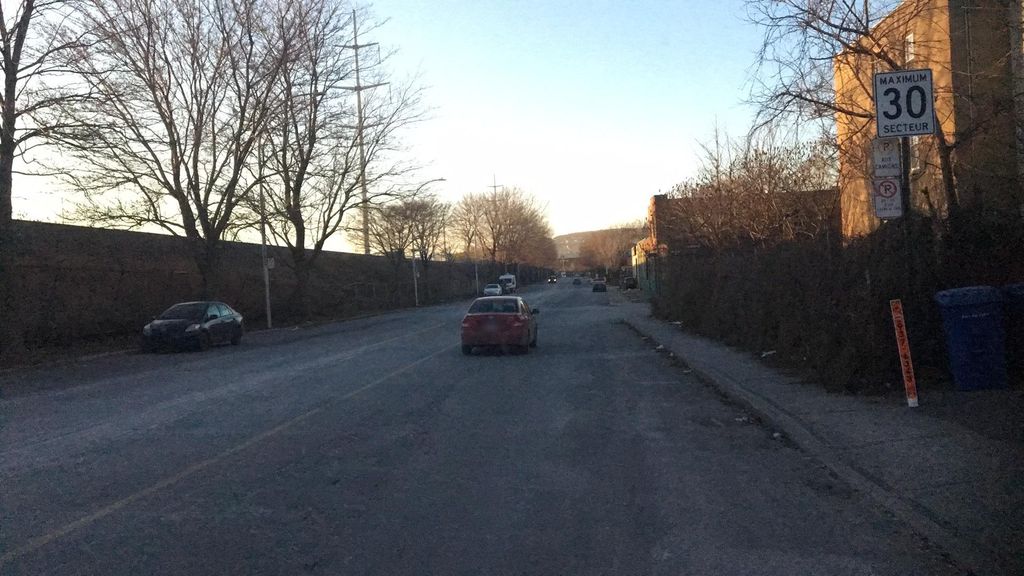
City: montreal